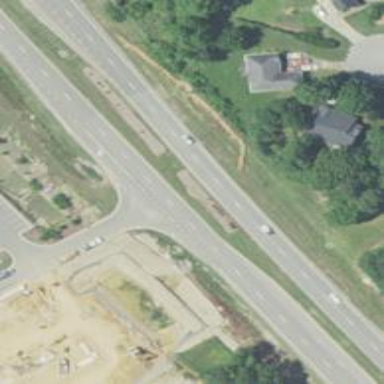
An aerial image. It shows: Trunk link highway with asphalt surface.